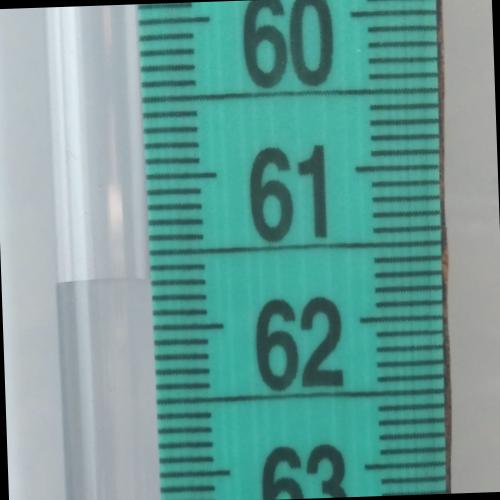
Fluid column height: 61.7 cm